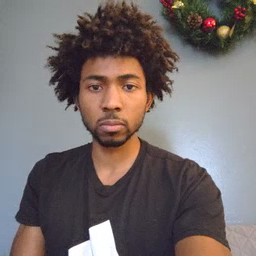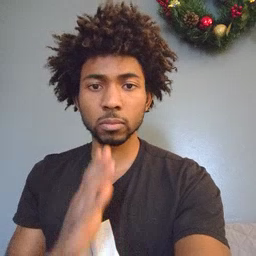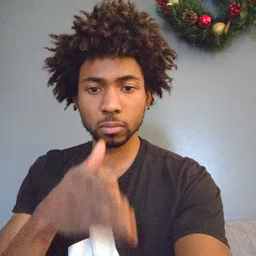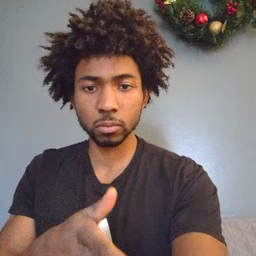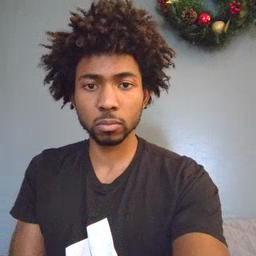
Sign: after